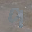
Label: 9